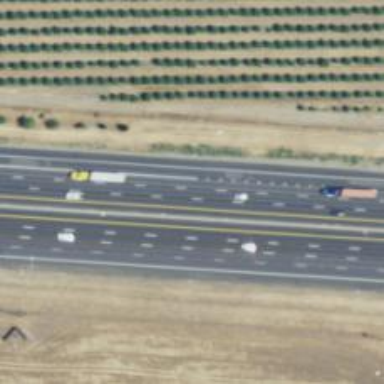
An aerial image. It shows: Motorway.